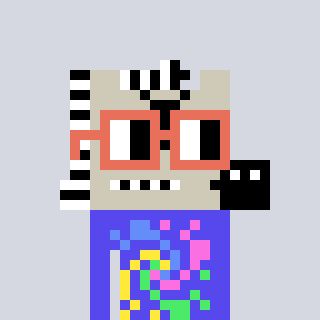
a pixel art character with square orange glasses, a zebra-shaped head and a computerblue-colored body on a cool background